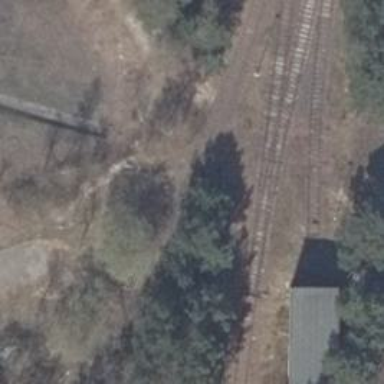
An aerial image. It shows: Unused railway yard.